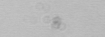
Label: camera_spot